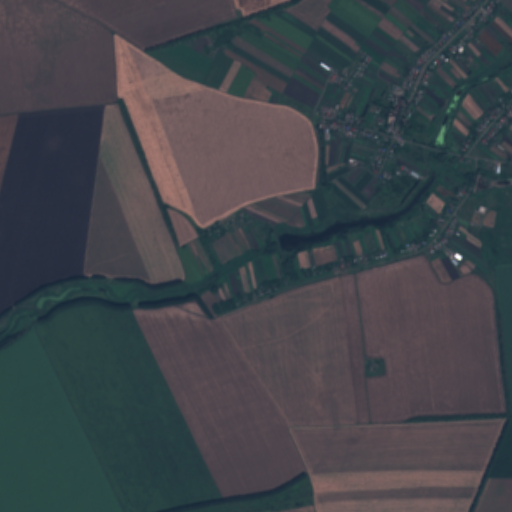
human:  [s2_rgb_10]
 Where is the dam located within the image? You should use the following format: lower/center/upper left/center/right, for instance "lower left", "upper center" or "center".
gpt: The dam is located in the center of the image.
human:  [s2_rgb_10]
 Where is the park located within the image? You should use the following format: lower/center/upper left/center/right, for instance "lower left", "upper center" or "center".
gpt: The park is located in the right of the image.
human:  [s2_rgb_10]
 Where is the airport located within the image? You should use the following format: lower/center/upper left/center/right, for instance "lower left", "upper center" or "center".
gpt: There is no airport in the image.